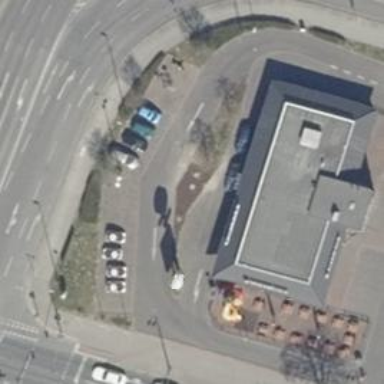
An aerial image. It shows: Fast food restaurant located in building.